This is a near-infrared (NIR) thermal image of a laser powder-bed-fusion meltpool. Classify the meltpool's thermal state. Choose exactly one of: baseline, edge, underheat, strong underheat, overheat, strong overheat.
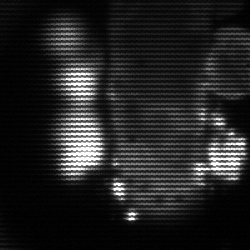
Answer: strong underheat